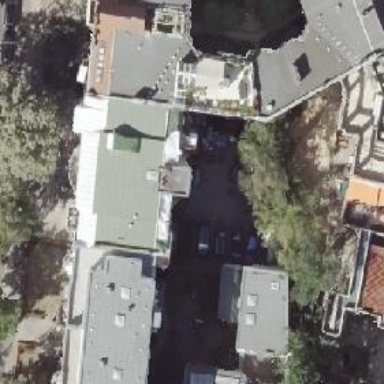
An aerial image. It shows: Driveway tunnel serving as building passage.